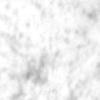
Label: no_change